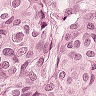
Metastatic tissue present: yes